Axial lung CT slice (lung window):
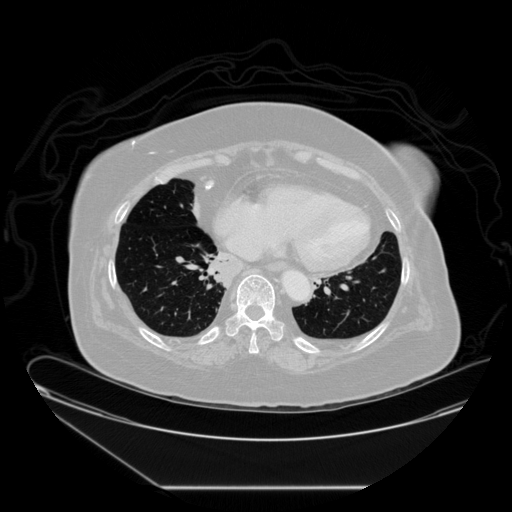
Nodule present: no